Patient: sex M, age 36
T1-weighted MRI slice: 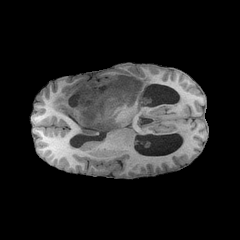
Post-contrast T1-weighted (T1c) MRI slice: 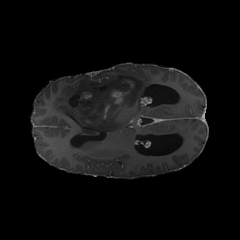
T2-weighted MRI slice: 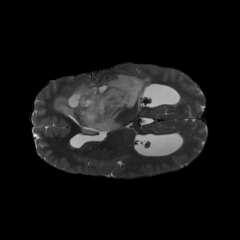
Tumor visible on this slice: yes
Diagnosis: Astrocytoma, IDH-mutant
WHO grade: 4